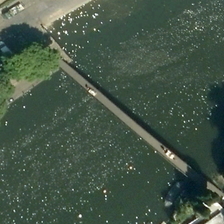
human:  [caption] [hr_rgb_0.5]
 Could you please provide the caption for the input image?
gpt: several green trees and buildings are in two sides of a river with a bridge over it .

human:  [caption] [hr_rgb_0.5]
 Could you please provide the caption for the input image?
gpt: several green trees and buildings are in two sides of a river with a bridge over it .

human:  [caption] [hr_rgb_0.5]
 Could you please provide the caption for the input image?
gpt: several green trees and buildings are in two sides of a river with a bridge over it .

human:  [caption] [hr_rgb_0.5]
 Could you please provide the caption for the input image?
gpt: several green trees and buildings are in two sides of a river with a bridge over it .

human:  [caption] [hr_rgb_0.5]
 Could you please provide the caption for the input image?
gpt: several green trees and buildings are in two sides of a river with a bridge over it .